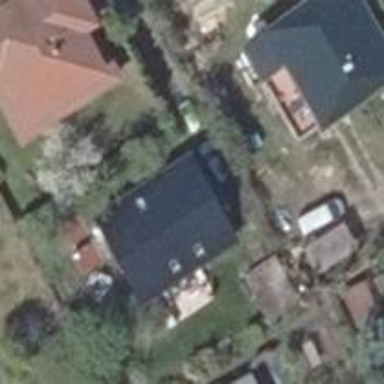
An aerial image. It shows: Detached building.